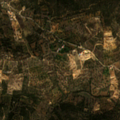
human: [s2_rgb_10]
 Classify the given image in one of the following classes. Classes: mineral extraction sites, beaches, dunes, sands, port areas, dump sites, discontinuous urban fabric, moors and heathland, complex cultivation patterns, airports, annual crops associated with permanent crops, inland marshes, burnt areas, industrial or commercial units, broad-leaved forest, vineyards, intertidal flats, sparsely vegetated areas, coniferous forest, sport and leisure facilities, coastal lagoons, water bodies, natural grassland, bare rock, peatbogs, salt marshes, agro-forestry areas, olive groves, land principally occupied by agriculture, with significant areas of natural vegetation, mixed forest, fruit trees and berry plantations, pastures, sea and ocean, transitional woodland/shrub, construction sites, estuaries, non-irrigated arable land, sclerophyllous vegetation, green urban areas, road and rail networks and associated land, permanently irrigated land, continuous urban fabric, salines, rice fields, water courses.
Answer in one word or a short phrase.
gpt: olive groves, land principally occupied by agriculture, with significant areas of natural vegetation, sclerophyllous vegetation